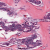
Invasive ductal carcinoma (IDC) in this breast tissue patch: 1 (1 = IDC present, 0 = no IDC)